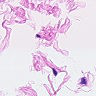
Metastatic tissue present: no